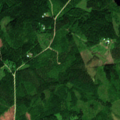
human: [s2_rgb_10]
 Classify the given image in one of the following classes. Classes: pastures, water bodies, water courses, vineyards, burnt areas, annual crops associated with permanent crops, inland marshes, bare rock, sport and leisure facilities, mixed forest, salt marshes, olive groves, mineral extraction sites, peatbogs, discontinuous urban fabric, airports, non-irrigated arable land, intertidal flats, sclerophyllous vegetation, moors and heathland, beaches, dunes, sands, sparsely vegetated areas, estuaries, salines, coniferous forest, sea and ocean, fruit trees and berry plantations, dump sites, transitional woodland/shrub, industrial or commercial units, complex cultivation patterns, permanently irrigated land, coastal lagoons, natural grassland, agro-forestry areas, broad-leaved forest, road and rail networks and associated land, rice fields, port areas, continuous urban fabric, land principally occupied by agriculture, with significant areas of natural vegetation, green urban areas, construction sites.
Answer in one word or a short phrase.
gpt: mixed forest, transitional woodland/shrub